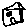
Label: house